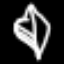
Label: leaf